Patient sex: F
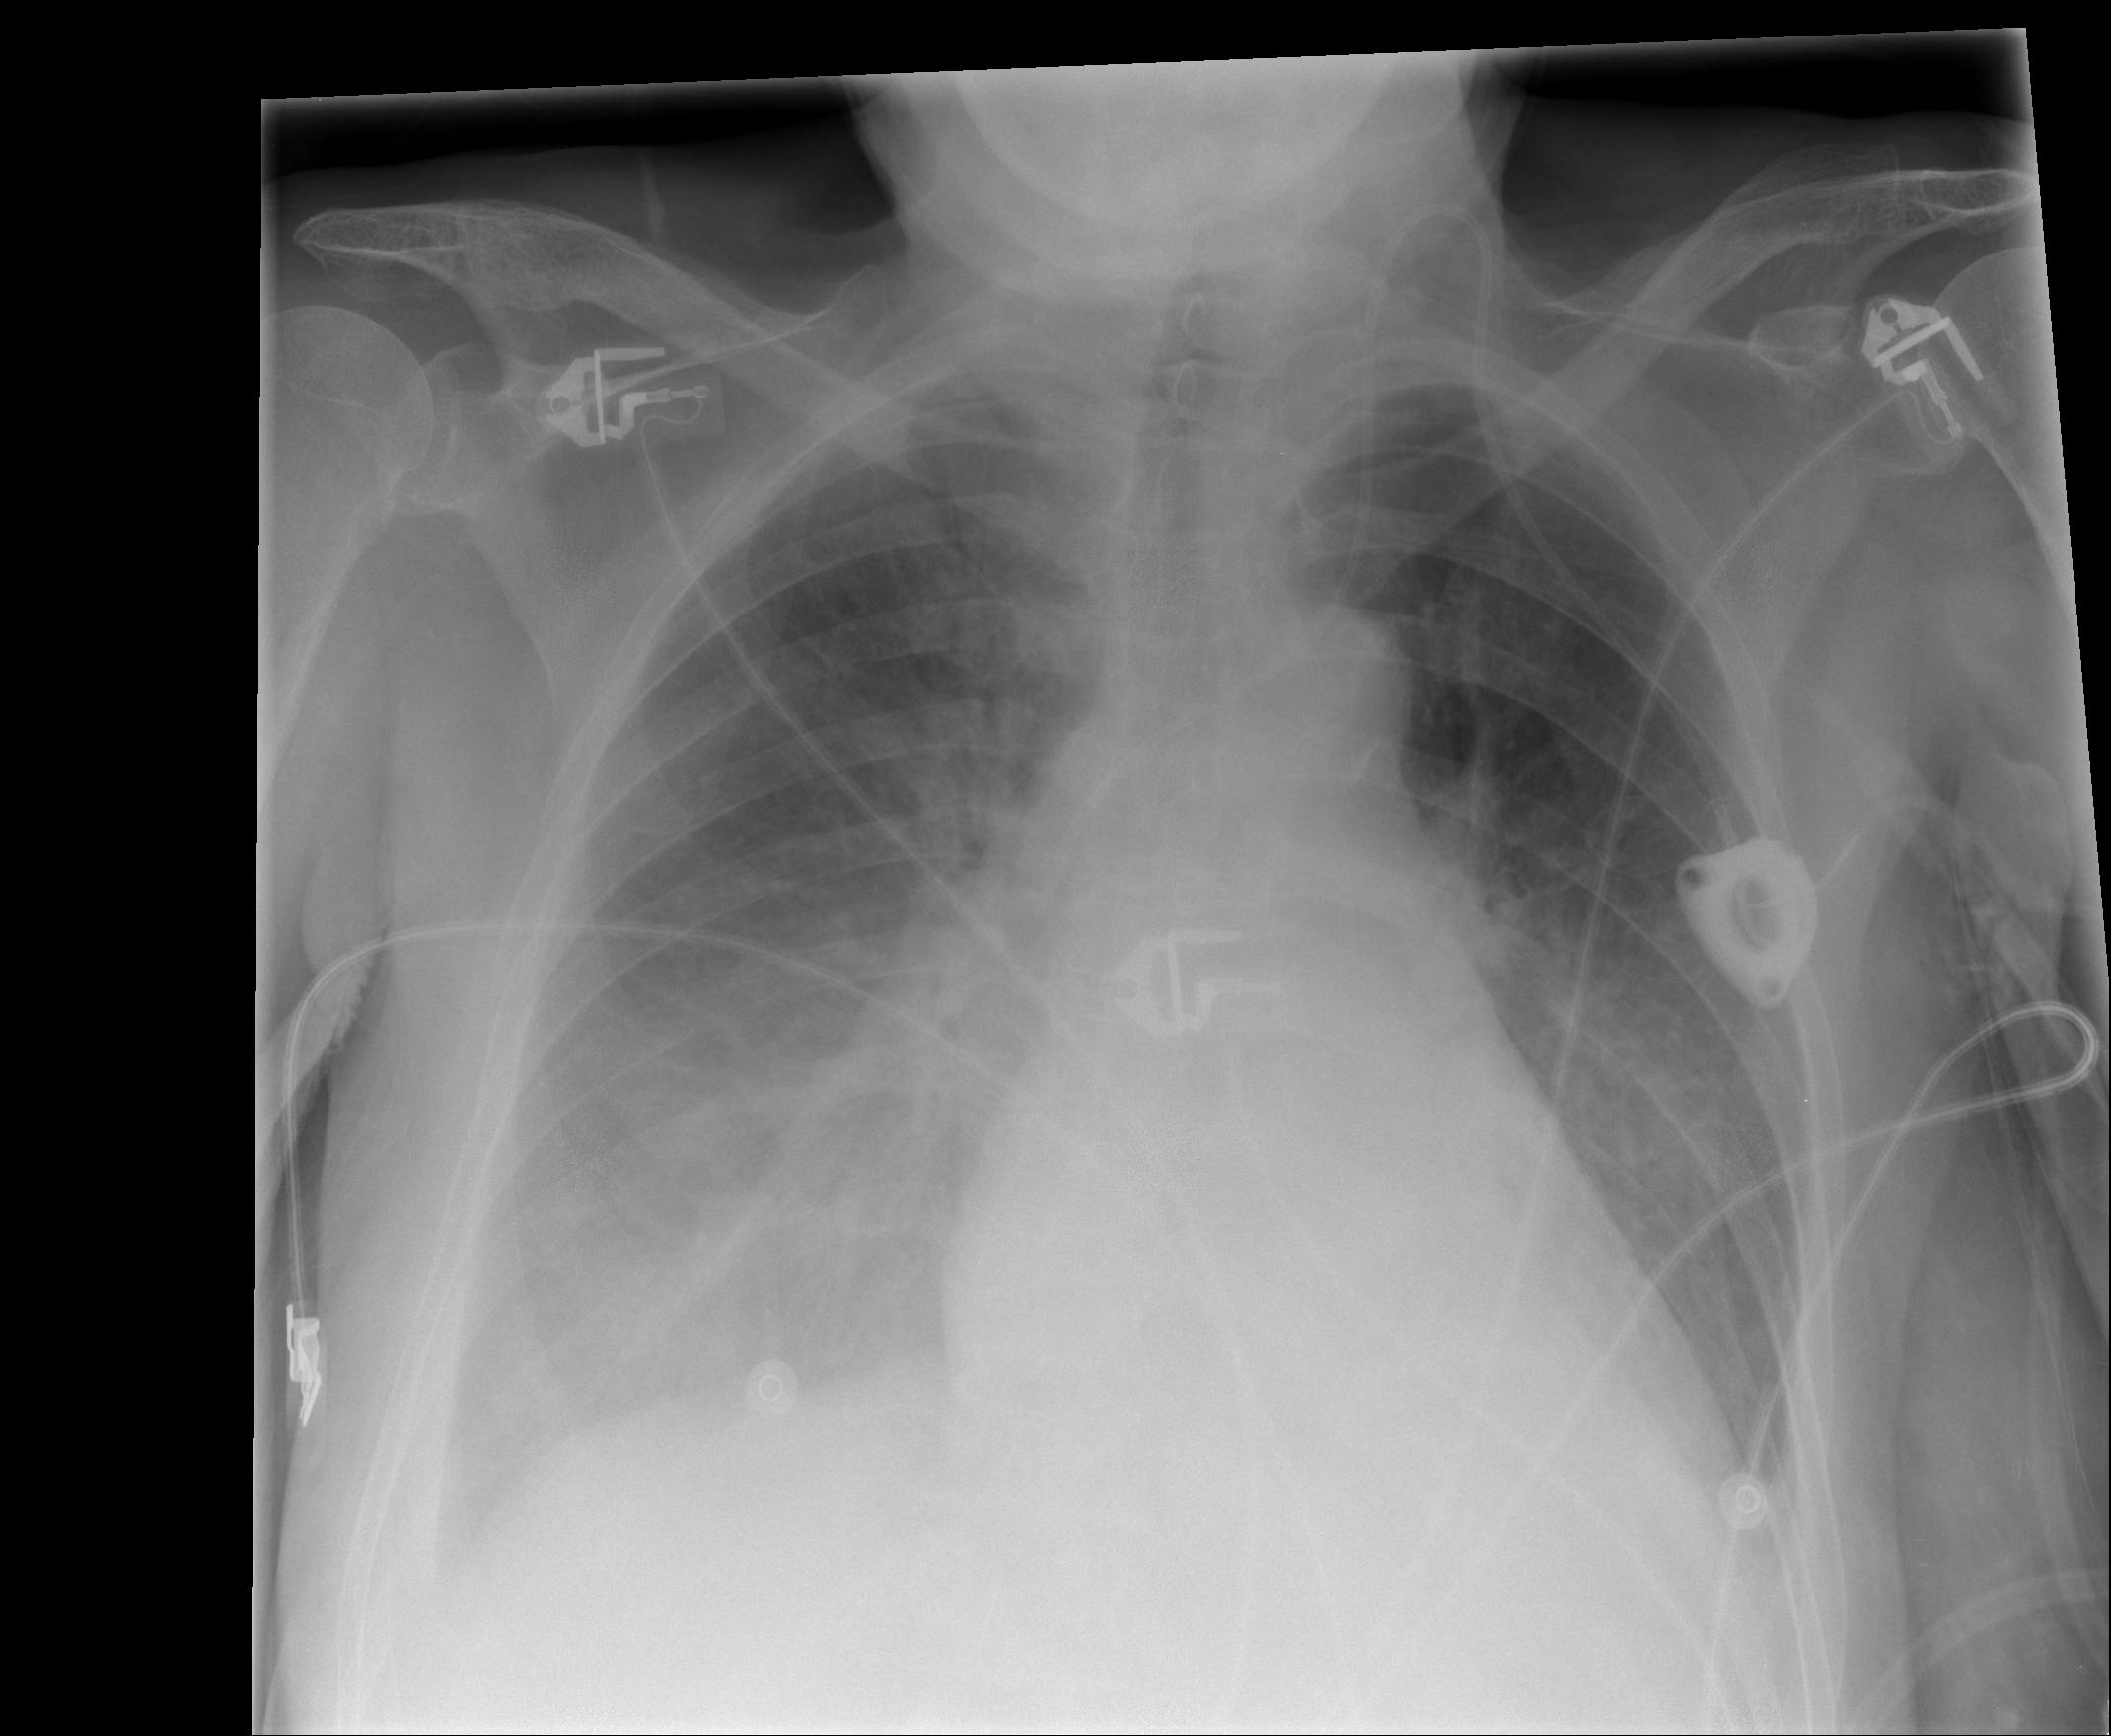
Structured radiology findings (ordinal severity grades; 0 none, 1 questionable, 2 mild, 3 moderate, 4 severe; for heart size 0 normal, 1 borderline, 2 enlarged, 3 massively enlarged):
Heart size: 0
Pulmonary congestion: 2
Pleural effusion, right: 2
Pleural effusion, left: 0
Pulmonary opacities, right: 2
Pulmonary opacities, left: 2
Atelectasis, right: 2
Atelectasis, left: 0